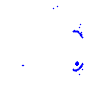
Particle: pion